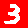
Digit: 3